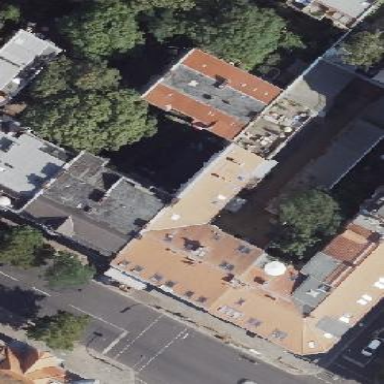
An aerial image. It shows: Gambrel-roofed building with apartments.